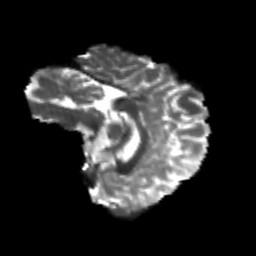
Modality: T2w
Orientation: sagittal
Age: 20
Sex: female
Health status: healthy
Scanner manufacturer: philips
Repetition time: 7.389 s
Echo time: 0.08599 s